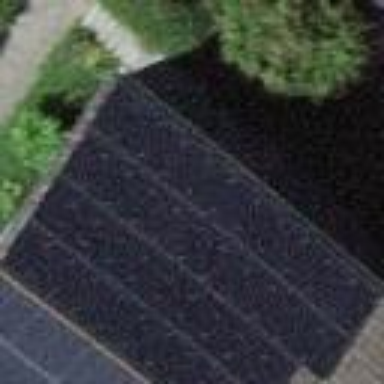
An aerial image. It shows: Solar power generator with photovoltaic panels.